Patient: sex M, age 43
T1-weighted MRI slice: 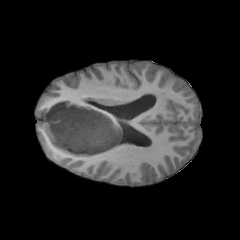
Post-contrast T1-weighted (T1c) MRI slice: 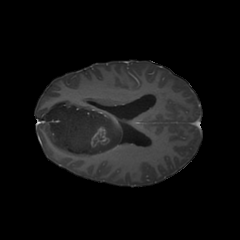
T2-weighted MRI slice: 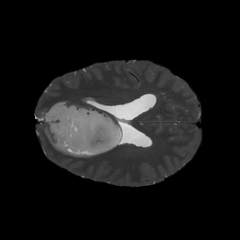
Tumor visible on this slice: yes
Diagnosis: Astrocytoma, IDH-mutant
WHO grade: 4